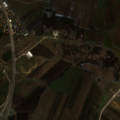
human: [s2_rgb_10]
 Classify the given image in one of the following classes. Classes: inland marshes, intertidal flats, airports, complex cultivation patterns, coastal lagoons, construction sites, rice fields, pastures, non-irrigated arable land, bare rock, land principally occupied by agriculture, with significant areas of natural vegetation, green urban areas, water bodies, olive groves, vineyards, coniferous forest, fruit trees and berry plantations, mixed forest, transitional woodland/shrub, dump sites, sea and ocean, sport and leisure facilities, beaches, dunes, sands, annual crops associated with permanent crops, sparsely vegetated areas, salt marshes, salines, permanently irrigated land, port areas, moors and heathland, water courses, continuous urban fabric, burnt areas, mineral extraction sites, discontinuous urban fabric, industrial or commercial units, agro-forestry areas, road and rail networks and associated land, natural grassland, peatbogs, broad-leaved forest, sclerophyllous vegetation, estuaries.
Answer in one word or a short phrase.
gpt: discontinuous urban fabric, industrial or commercial units, dump sites, sport and leisure facilities, non-irrigated arable land